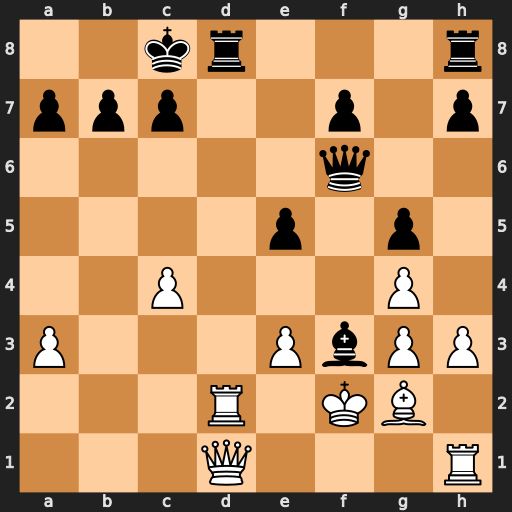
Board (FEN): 2kr3r/ppp2p1p/5q2/4p1p1/2P3P1/P3PbPP/3R1KB1/3Q3R
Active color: w
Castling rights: -
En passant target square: -
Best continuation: Rxd8+ Rxd8 Qxf3